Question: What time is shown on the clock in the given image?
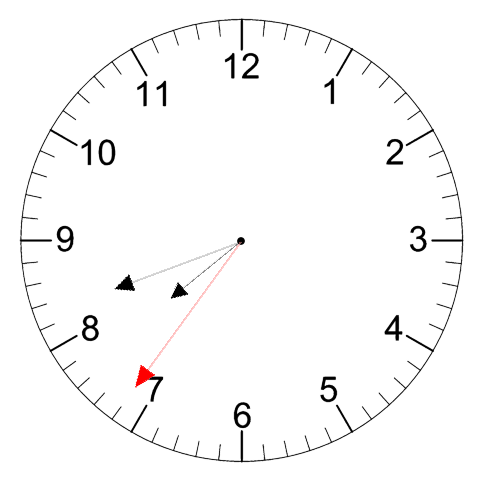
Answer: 07:41:36